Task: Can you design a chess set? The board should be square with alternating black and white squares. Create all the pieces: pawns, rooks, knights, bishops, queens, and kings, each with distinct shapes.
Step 4534:
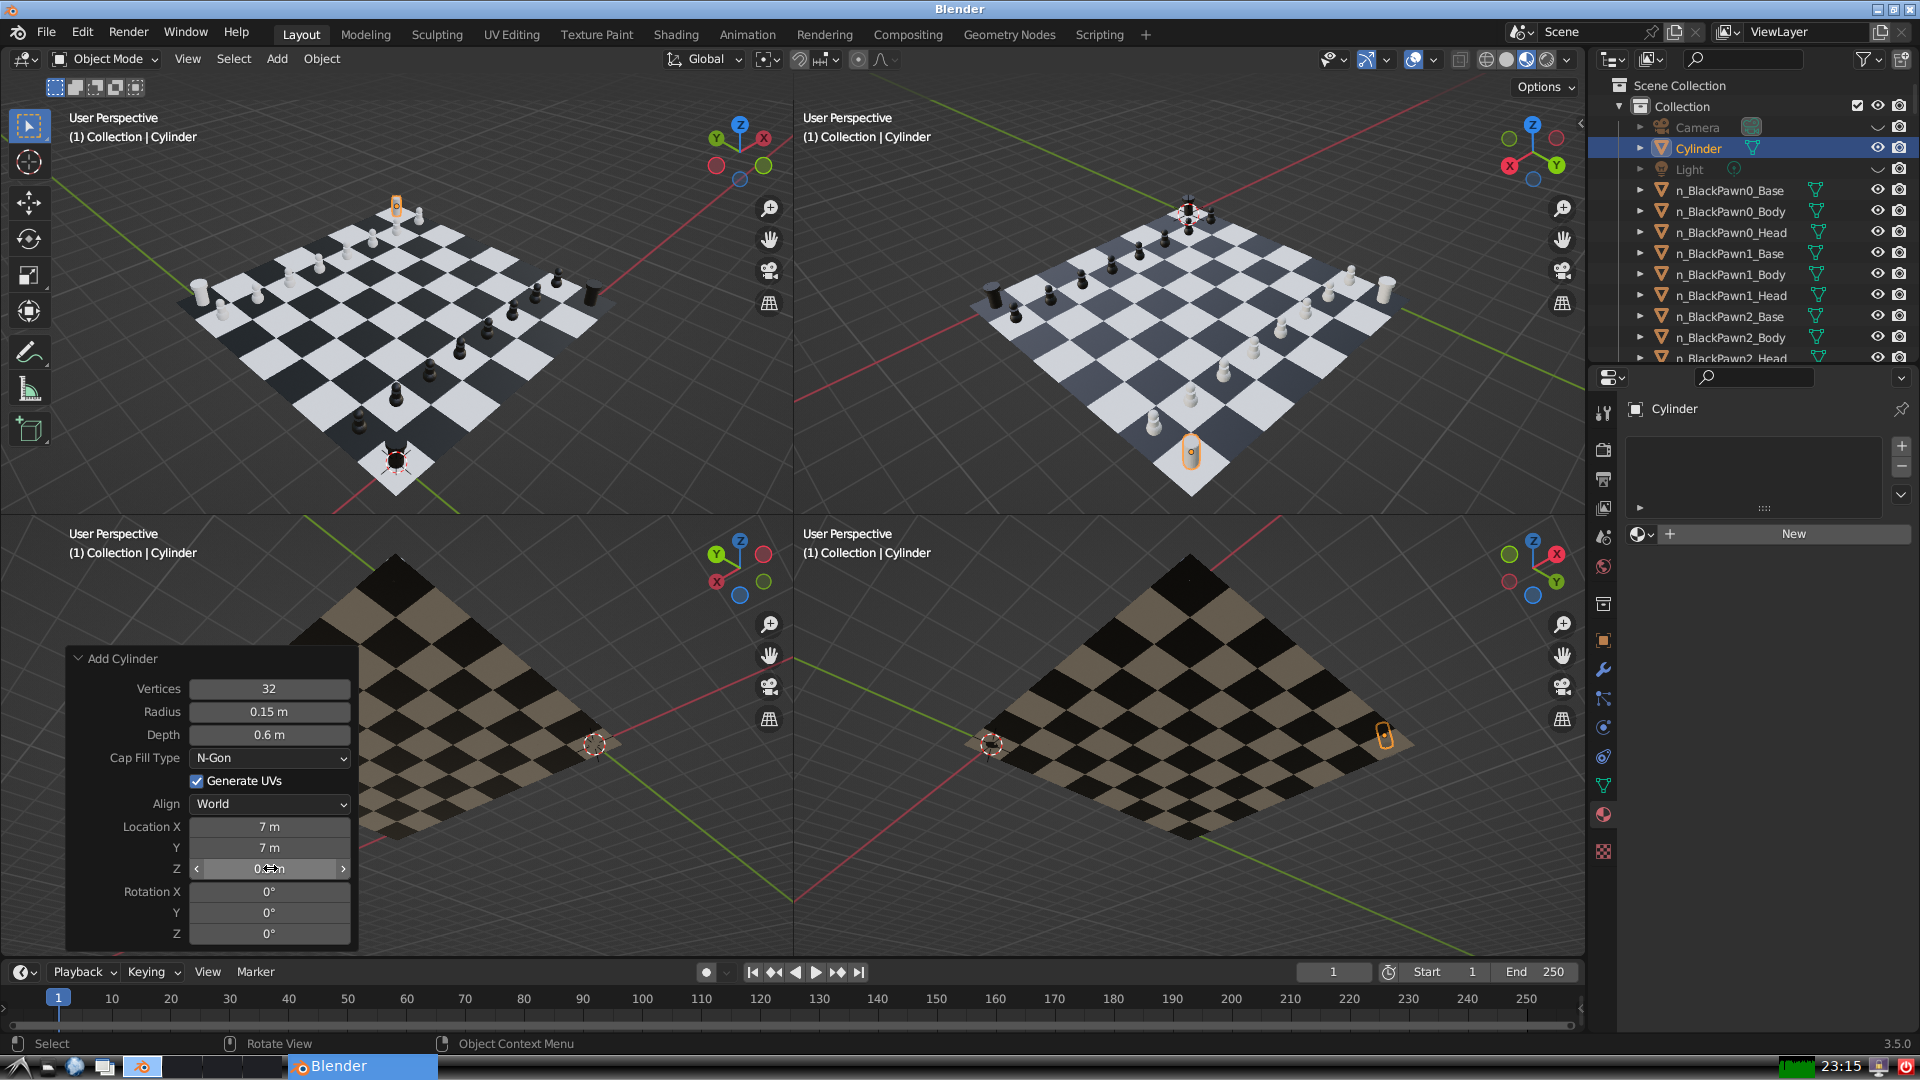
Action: {"mouse_move": [960, 540]}